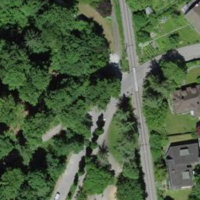
EUNIS habitat code: 55
Species observed at this site:
Symphyotrichum novae-angliae
Impatiens parviflora
Symphoricarpos albus
Lamium galeobdolon